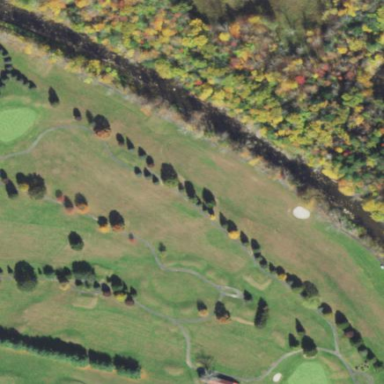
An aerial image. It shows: Grassy area designated as golf fairway.